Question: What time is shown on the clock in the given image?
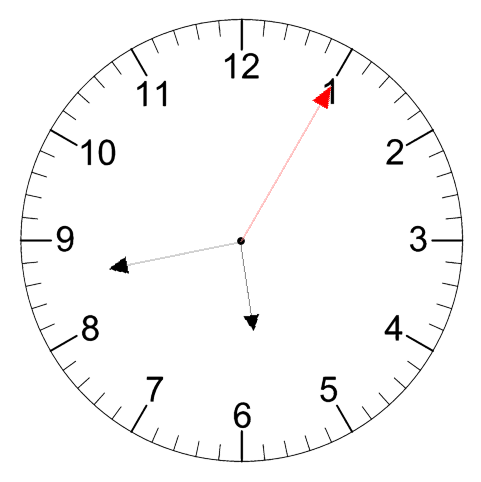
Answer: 05:43:05